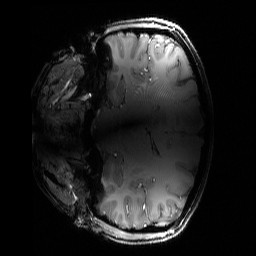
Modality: T1w
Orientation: coronal
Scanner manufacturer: siemens
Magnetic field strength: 6.98 T
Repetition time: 2.5 s
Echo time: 0.00429 s